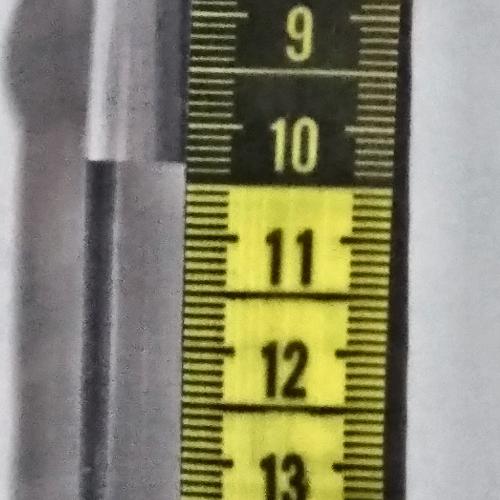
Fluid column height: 10.4 cm